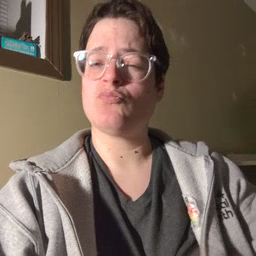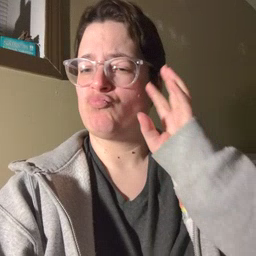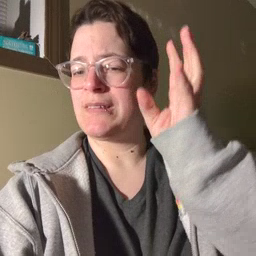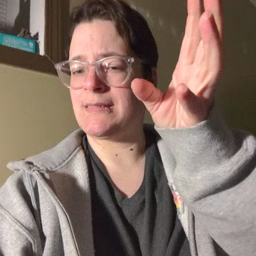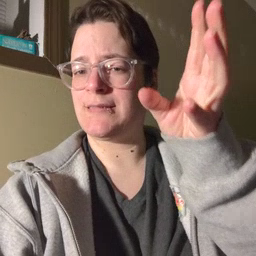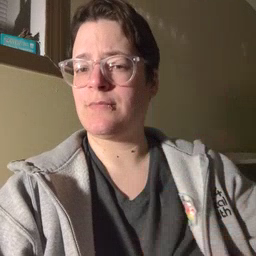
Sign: pretend